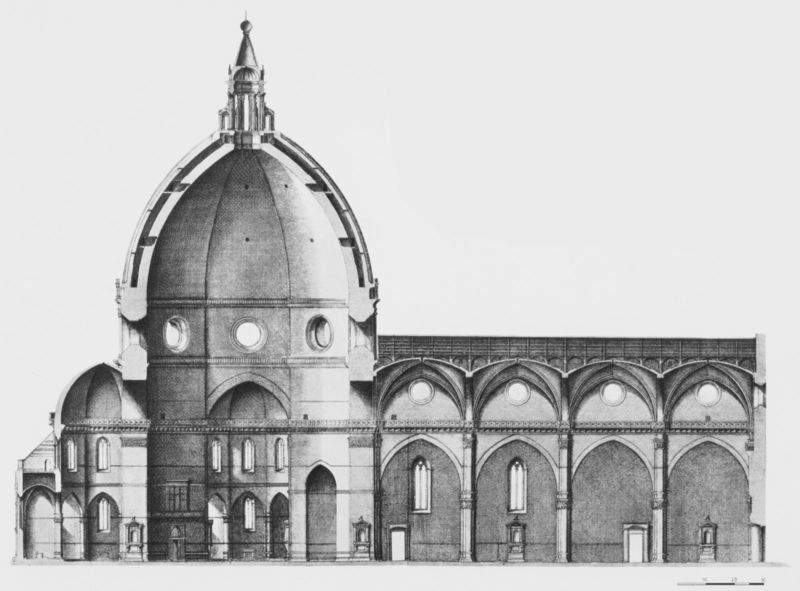
Titel: S. Maria del Fiore in Florenz
Künstler: Filippo Brunelleschi
Standort: Florenz, S. Reparata (EU - I - Toskana)
Schlagwörter: weiß, fenster, grau, schwarz, säulen, tür, zeichnung, gebäude, architektur, kirche, kreis, turm, kuppel, bögen, eingang, gang, moschee, schnitt, bleistift, entwurf, mittelschiff, gotisch, spitzbogen, zeichung, bauplan, grsu, gebaäude, juppel, innenkuppel, chrono, kupol